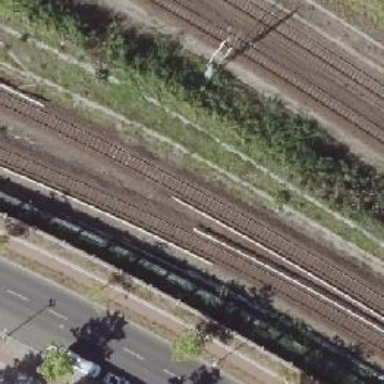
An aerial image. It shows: Light rail electrified railway.